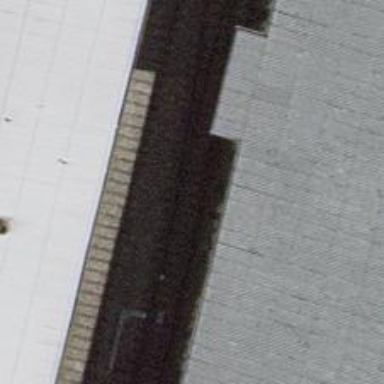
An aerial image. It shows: Railway switch.